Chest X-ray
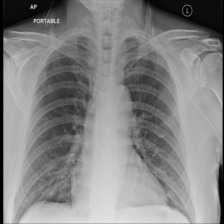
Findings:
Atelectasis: negative
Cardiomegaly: negative
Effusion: negative
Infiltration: negative
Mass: negative
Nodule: negative
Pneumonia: negative
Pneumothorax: negative
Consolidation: negative
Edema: negative
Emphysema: negative
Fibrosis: negative
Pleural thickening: negative
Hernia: negative